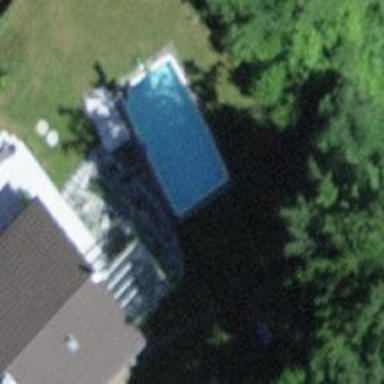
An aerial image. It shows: Swimming pool located in leisure land.